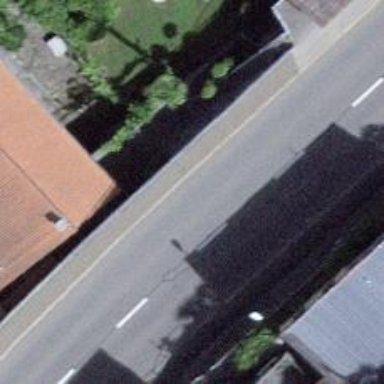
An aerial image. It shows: Bus stop with shelter.